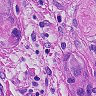
Metastatic tissue present: yes